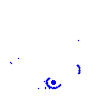
Particle: pion